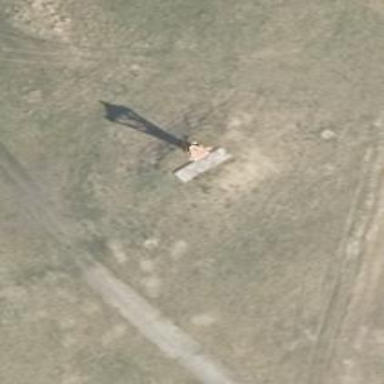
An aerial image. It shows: Communication tower that is also memorial. The tower is historic building constructed as mast.